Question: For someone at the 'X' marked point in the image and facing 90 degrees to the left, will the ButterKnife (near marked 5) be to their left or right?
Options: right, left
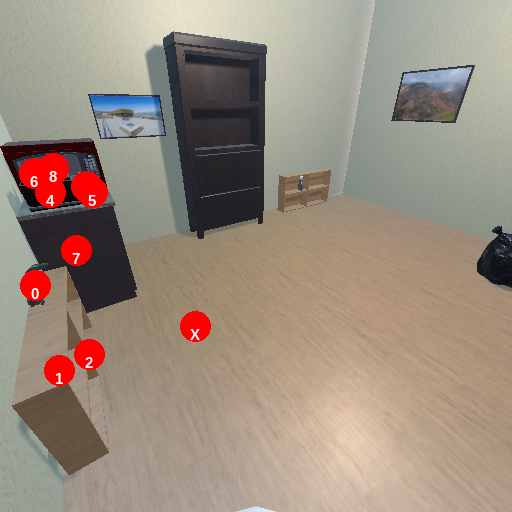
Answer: right